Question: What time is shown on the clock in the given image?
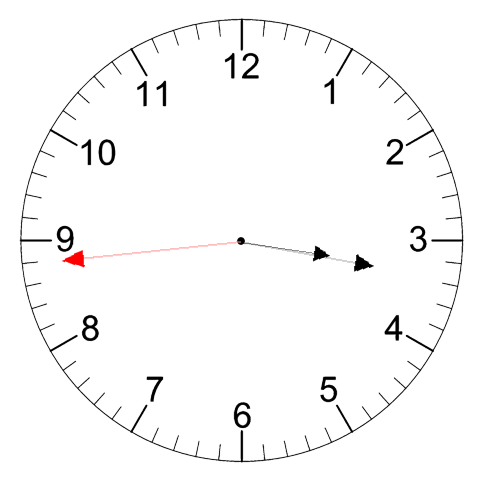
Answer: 03:16:44